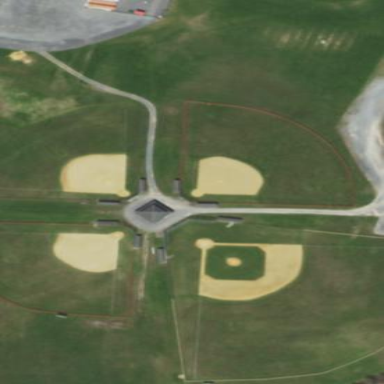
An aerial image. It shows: Baseball pitch for leisure and sports activities.